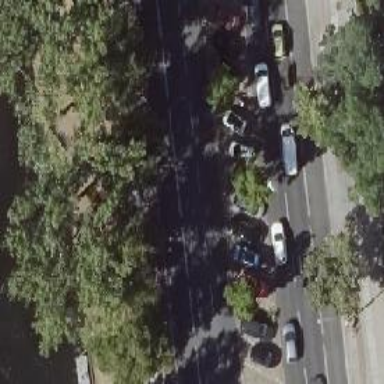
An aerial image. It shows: Avenue lined with broadleaved deciduous trees.